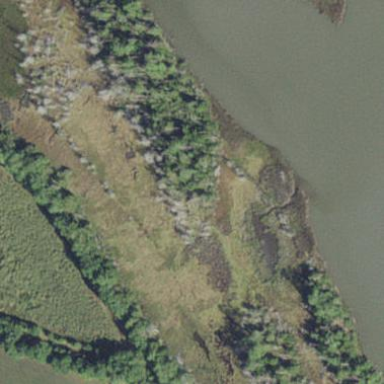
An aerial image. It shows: Tidal wetland characterized by saltmarsh vegetation.